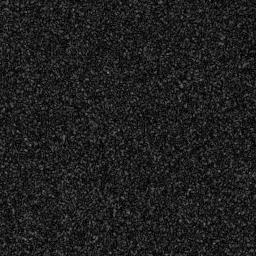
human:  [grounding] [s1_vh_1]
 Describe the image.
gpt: In the satellite image, there is  <ref>1 medium ship </ref> <box>[[45, 10, 58, 23, 0]]</box> located at top.